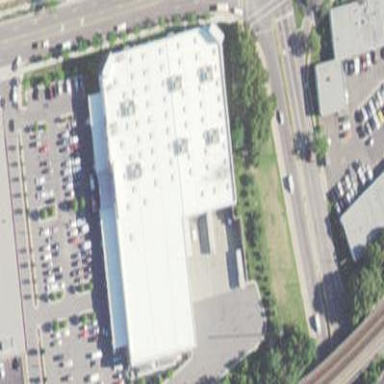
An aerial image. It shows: Retail building.